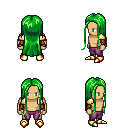
a pixel art fantasy rpg character, male body template, human, tanned skin, gold arm armor, magenta pants, green extra-long hairstyle, leather bracers, gold boots, four views (front, back, left, right), 2x2 character sprite sheet, small pixel art, hard edges, no anti-aliasing